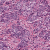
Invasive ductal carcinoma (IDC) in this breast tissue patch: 1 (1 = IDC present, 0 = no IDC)